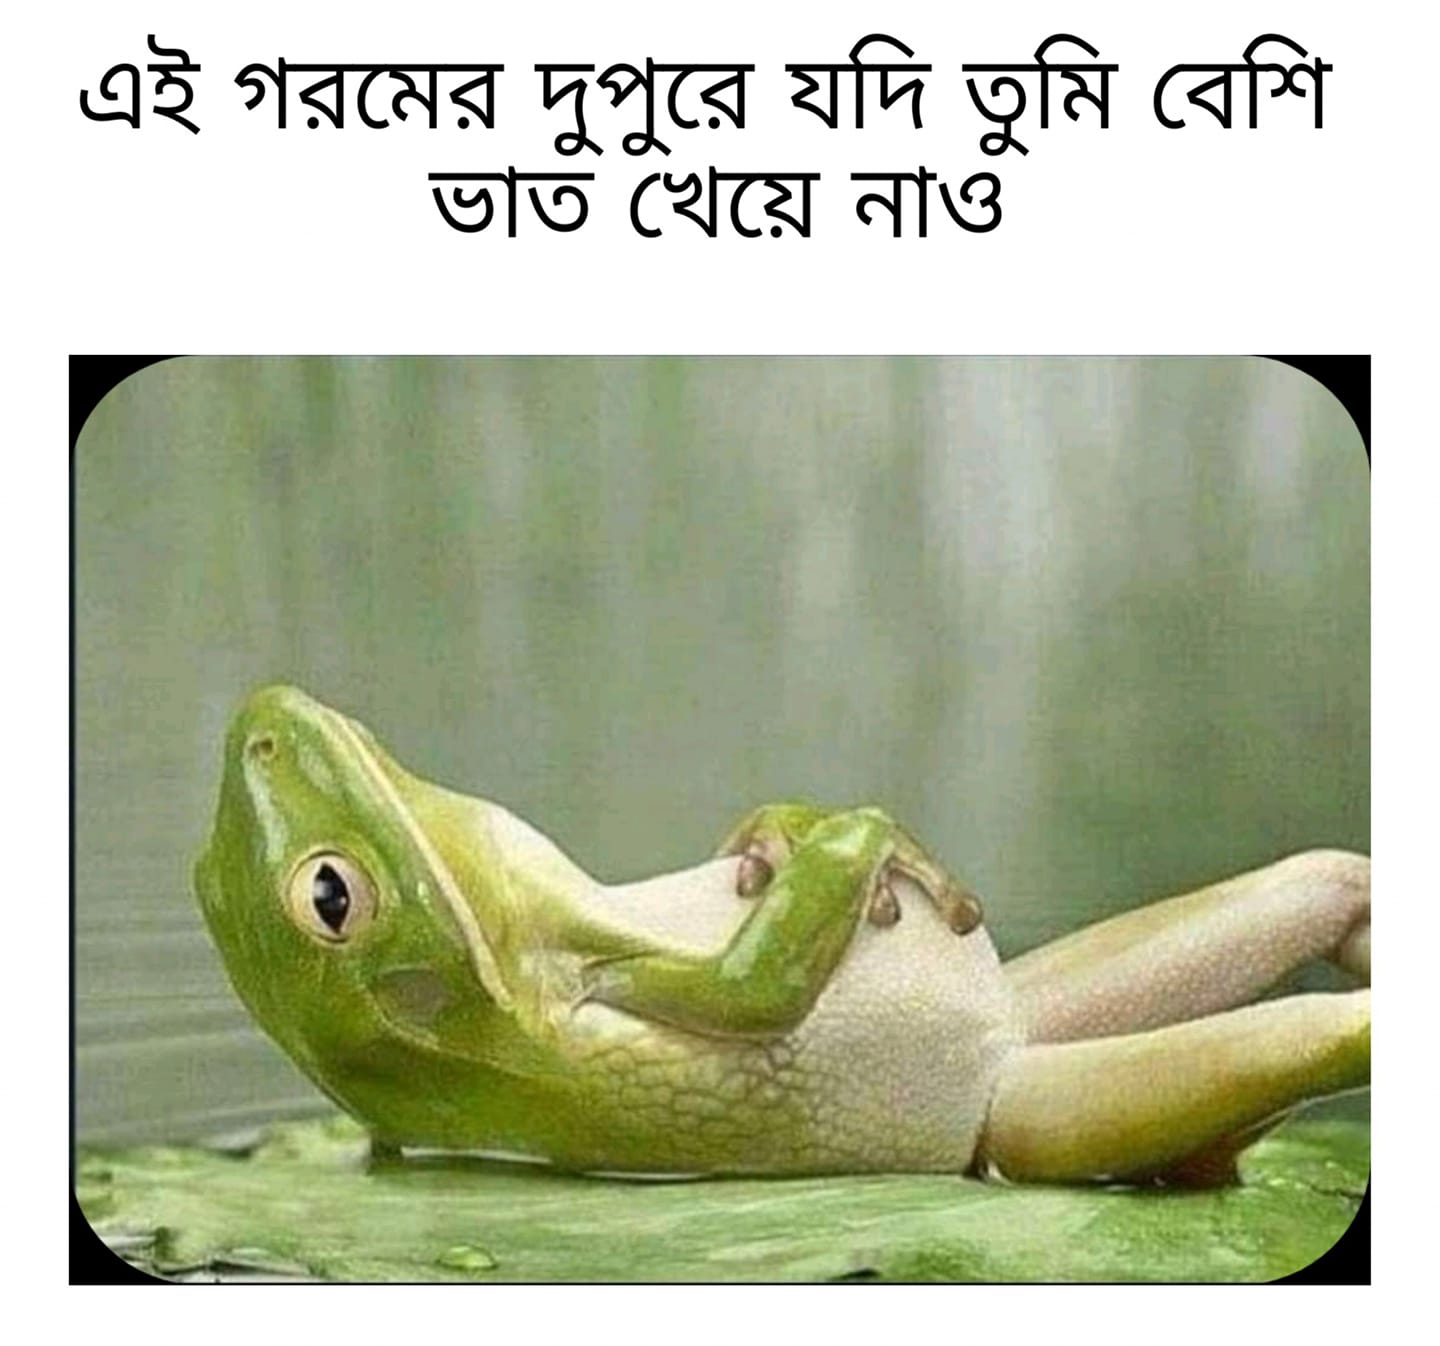
Text: এই গরমের দুপুরে যদি তুমি বেশি ভাত খেয়ে নাও
Label: Non Hate